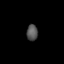
Tissue: skin
Cell type: Epithelial cells
Senescence score: 0.2496
Nuclear area (px): 175
Mean DAPI intensity: 83.6